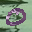
Label: 0